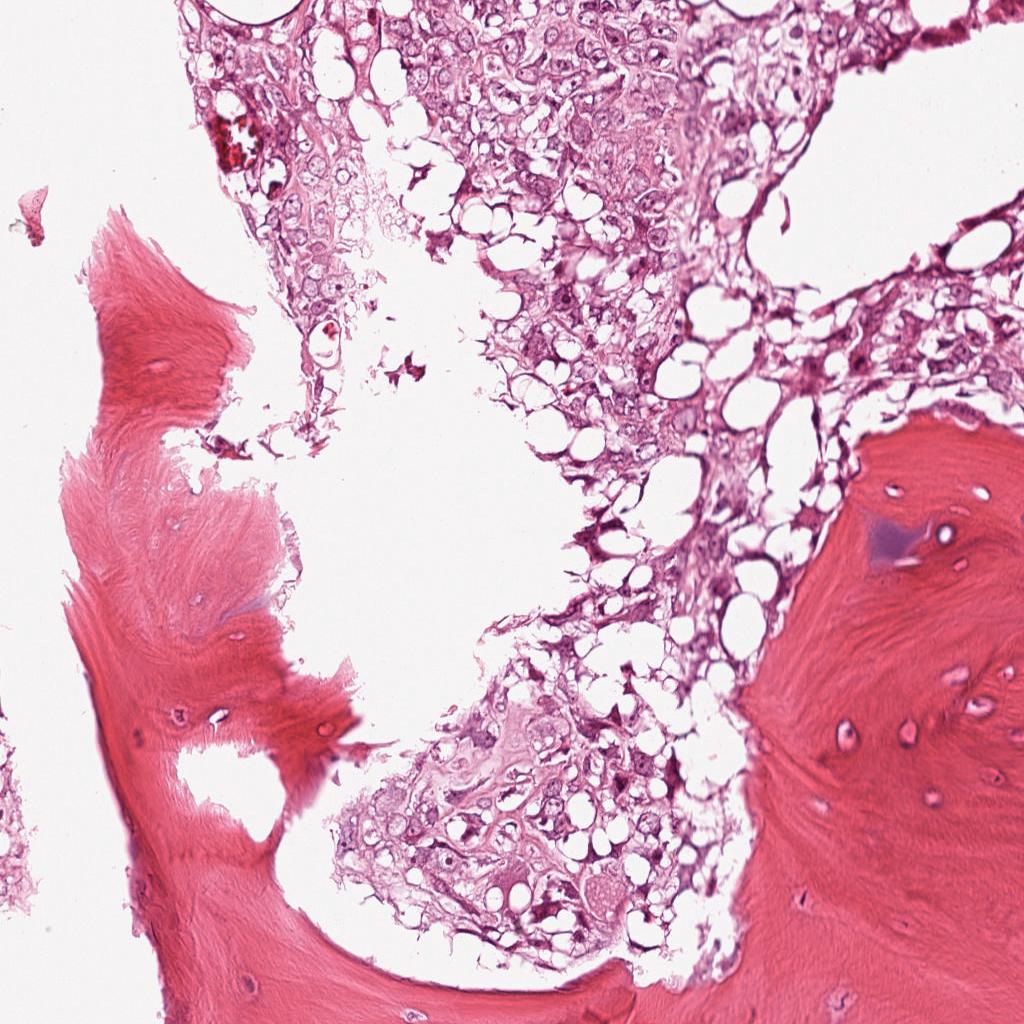
Label: Viable